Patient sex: F
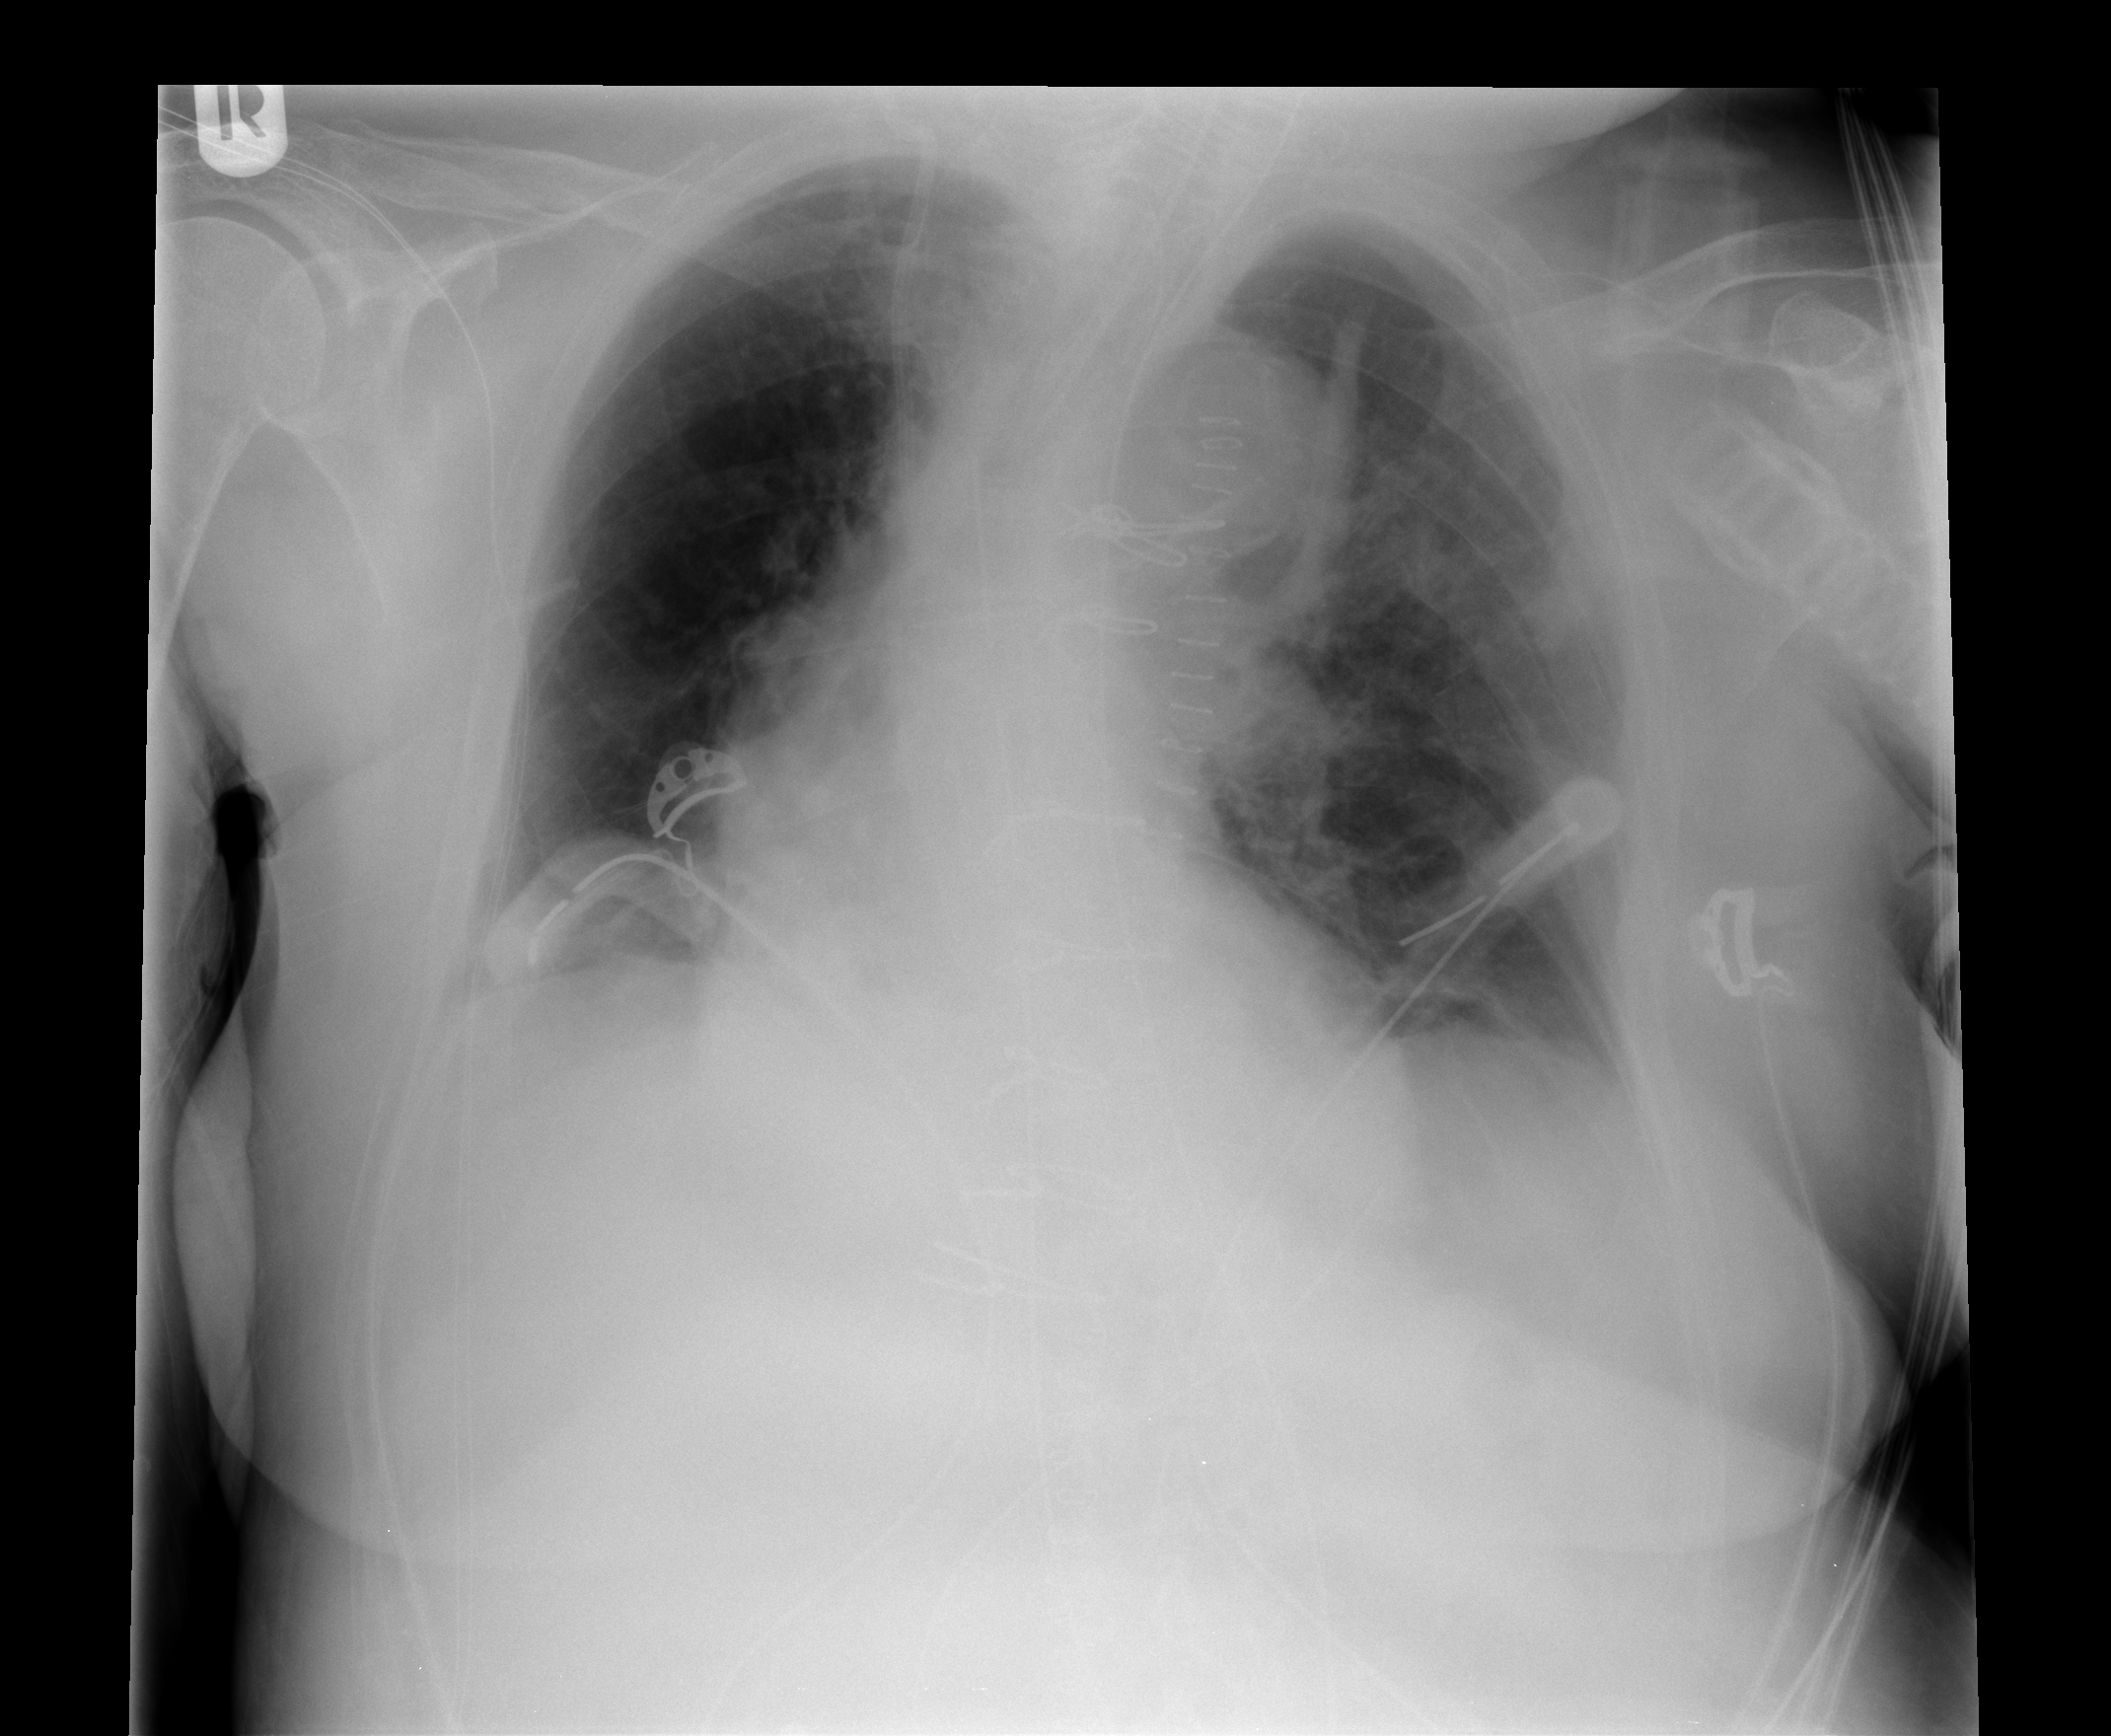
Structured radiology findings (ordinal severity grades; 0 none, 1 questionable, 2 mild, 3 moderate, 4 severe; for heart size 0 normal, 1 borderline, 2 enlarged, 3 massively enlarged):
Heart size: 0
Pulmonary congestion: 0
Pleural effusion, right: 2
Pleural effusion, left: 2
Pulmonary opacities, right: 0
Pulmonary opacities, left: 3
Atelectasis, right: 2
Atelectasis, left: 2